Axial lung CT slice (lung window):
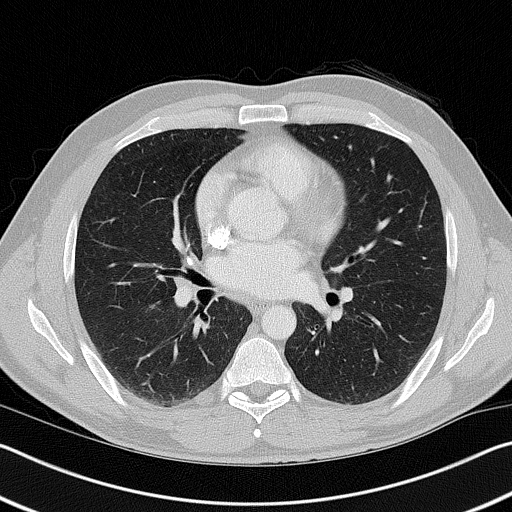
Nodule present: no